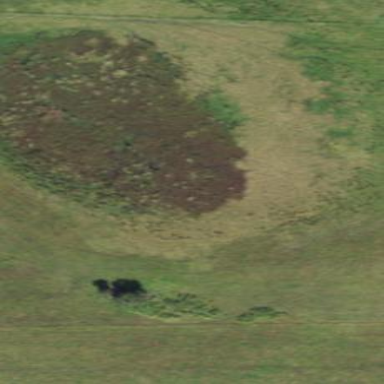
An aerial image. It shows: Marsh wetland.